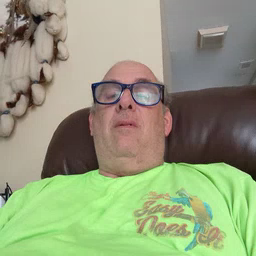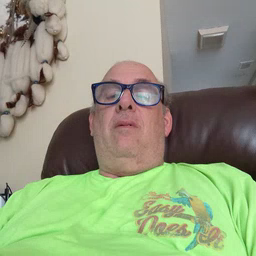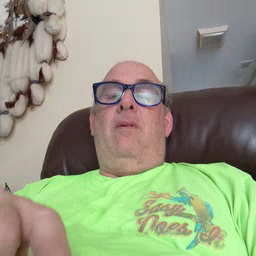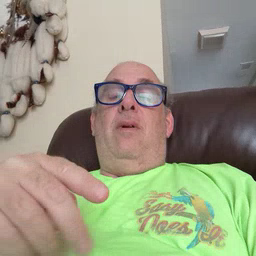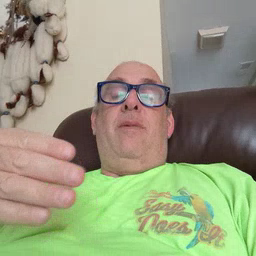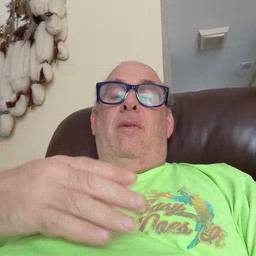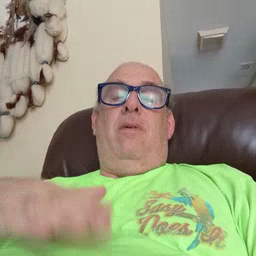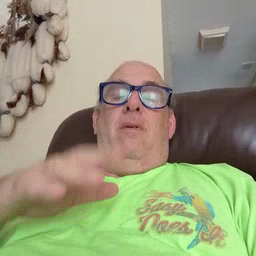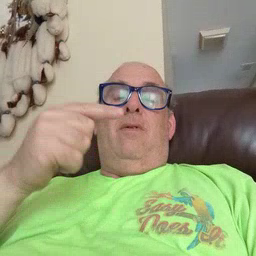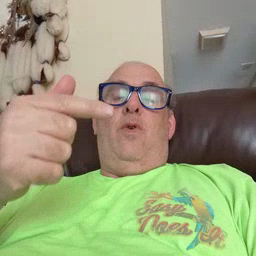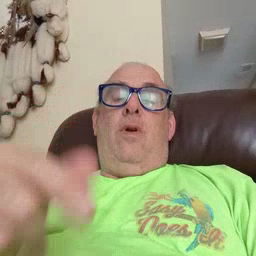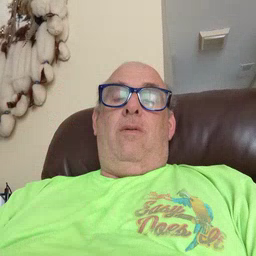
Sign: puppy